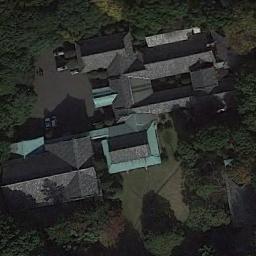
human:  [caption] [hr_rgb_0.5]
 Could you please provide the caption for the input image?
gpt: The palace is surrounded by lush forests .

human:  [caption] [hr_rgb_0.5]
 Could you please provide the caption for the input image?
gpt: The palace has some gray palaces and green palaces and the palace is surrounded by a grove of trees .

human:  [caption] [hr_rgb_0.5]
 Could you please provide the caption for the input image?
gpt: The palace is surrounded by trees .

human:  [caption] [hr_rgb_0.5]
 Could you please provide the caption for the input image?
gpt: Many trees of different sizes are beside the palace .

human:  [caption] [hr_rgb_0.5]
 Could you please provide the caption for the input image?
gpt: There are many green trees around the palace .